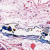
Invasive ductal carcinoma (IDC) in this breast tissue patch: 0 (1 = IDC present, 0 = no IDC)